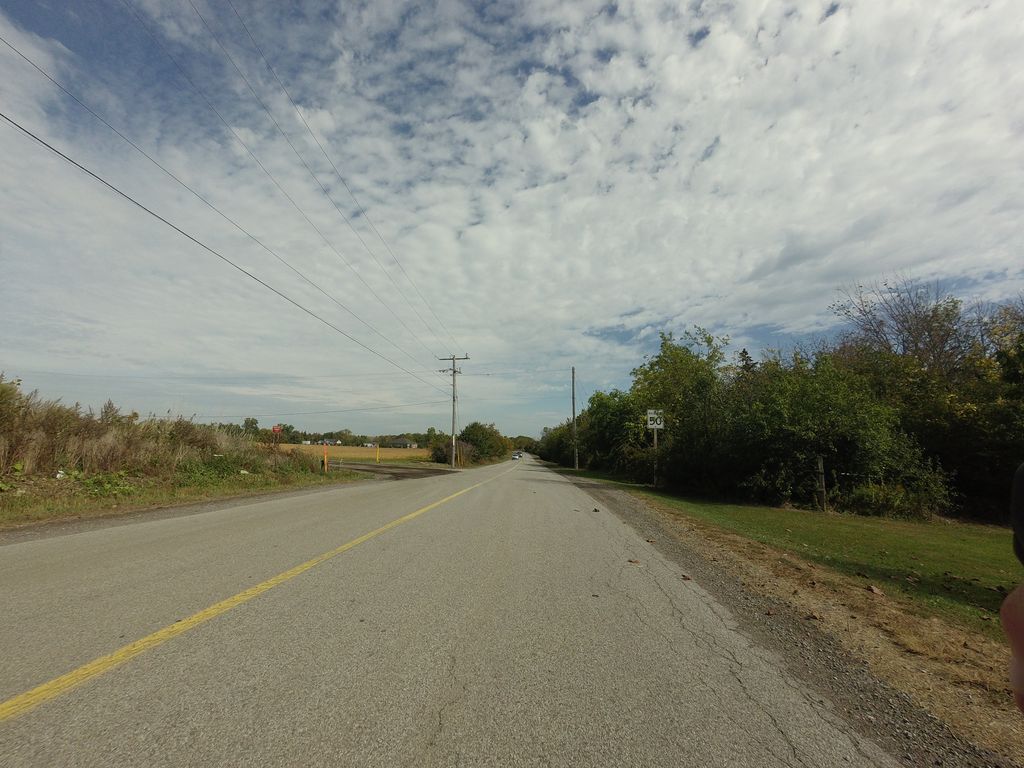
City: hamilton